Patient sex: F
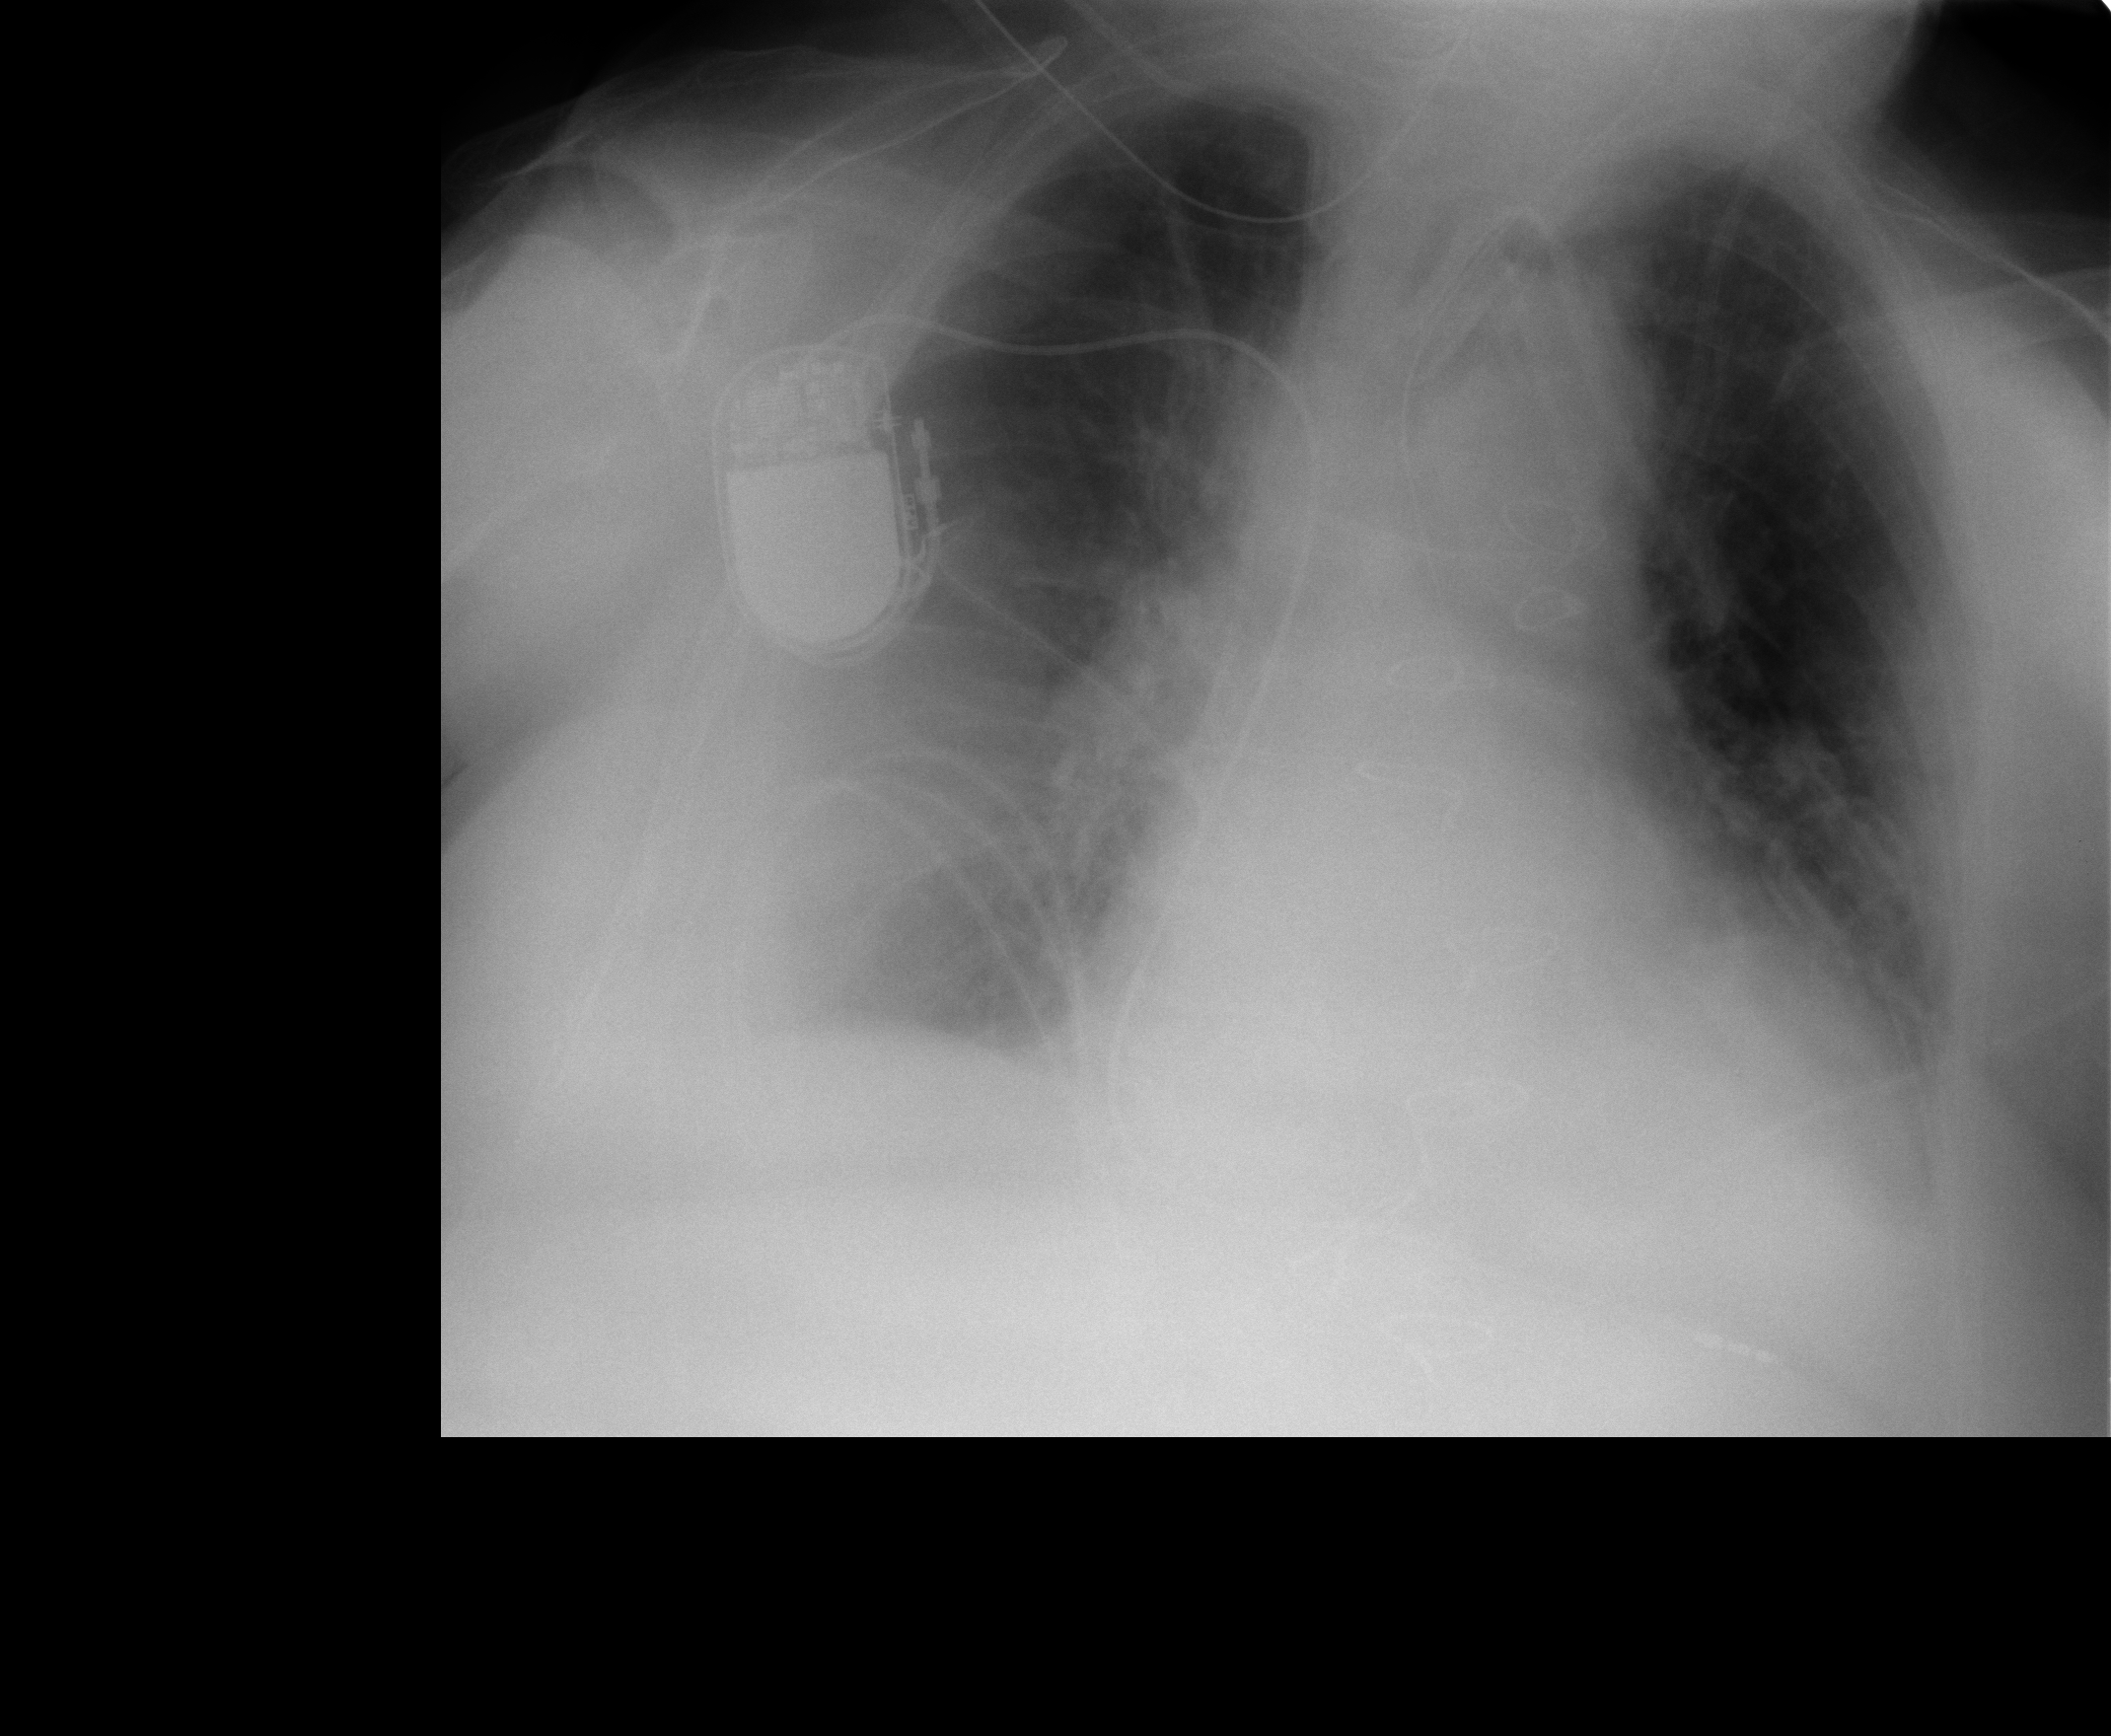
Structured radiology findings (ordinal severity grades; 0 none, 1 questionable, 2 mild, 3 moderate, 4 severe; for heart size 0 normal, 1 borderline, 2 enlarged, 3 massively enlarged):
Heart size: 2
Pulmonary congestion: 2
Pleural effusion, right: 2
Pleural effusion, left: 2
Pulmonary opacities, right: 1
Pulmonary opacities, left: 1
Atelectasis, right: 3
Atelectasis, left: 2